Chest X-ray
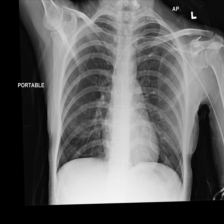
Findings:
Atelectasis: negative
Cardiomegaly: negative
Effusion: negative
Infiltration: negative
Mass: negative
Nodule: negative
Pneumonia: negative
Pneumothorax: negative
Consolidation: negative
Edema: negative
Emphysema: negative
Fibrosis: negative
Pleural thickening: negative
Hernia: negative